Question: Is it possible to rotate a view around its own centre?
In my present implementation the sub-views (buttons, etc) seem to move along a funny path before they end up in the desired positions (since the super view's coordinate system is rotated). I would like the views to spin 90 degrees around theire own centres as in the picture below.

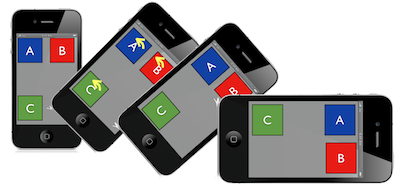
Answer: I really like this question. I also find the rotation animation jarring for some interfaces. Here's how I would implement what you have pictured. A simple '@interface' will be just fine.
I am using ARC.
'''
#import <UIKit/UIKit.h>
@interface ControllerWithRotatingButtons : UIViewController
@property (strong, nonatomic) IBOutlet UIButton *buttonA;
@property (strong, nonatomic) IBOutlet UIButton *buttonB;
@property (strong, nonatomic) IBOutlet UIButton *buttonC;
@end
'''
The appropriate outlet connections are made to the buttons in the '.xib':

ControllerWithRotatingButtons.m:
'''
#import "ControllerWithRotatingButtons.h"
@implementation ControllerWithRotatingButtons
@synthesize buttonA = _buttonA;
@synthesize buttonB = _buttonB;
@synthesize buttonC = _buttonC;
-(void)deviceRotated:(NSNotification *)note{
UIDeviceOrientation orientation = [UIDevice currentDevice].orientation;
CGFloat rotationAngle = 0;
if (orientation == UIDeviceOrientationPortraitUpsideDown) rotationAngle = M_PI;
else if (orientation == UIDeviceOrientationLandscapeLeft) rotationAngle = M_PI_2;
else if (orientation == UIDeviceOrientationLandscapeRight) rotationAngle = -M_PI_2;
[UIView animateWithDuration:0.5 animations:^{
_buttonA.transform = CGAffineTransformMakeRotation(rotationAngle);
_buttonB.transform = CGAffineTransformMakeRotation(rotationAngle);
_buttonC.transform = CGAffineTransformMakeRotation(rotationAngle);
} completion:nil];
}
-(void)viewDidLoad{
[super viewDidLoad];
[[NSNotificationCenter defaultCenter] addObserver:self selector:@selector(deviceRotated:) name:UIDeviceOrientationDidChangeNotification object:nil];
}
-(void)viewDidUnload{
[super viewDidUnload];
[[NSNotificationCenter defaultCenter] removeObserver:self name:UIDeviceOrientationDidChangeNotification object:nil];
}
-(BOOL)shouldAutorotateToInterfaceOrientation:(UIInterfaceOrientation)interfaceOrientation{
return (interfaceOrientation == UIInterfaceOrientationPortrait);
}
@end
'''
And that's it. Now when you rotate your device the screen will not rotate but the buttons will as shown:

Of course if you only want the button's labels to turn you would simply apply the transform to the '_buttonA.titleLabel' instead.
Please note that once the device is rotated as far as any touches not on the buttons are concerned the device is still in portrait, but your response to my comment seems to indicate that's not a problem for you.
Feel free to leave a comment if you have a related question.